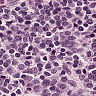
Metastatic tissue present: no